Question: I installed Visual Studio 2015 RC to try out the ASP.Net vNext templates. In the "Web" section, I have noticed a console application that appears as

I decided I would mess around with it and I found some interesting points:
- 'Main()''static'- 'System.CodeDom''System.Net'- 'System.Console.ReadKey'
What are these vNext console applications? Why the restrictions and what are the uses of them?
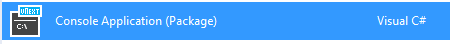
Answer: # Answers
> What is a vNext console application?
It's a console application that runs within the new .NET runtime environment (DNX).
> Why the restrictions and what are the uses of them?
The restrictions occur because you are targeting .NET Core ('dnxcore50') instead of (or in addition to) the full .NET Framework ('dnx451'.) The use of those restrictions, as far as I know, is to allow cross-compatibility with a lot of different operating systems. That is, .NET Core has less functionality than the full framework does, because it is easier to be compatible with many systems that way. Overtime, those restrictions may fall away as more in made fully cross platform.
> The default template does not specify Main() as static.
'DNX' comes with 'Microsoft.Framework.ApplicationHost'. This default application host "knows how to find a 'public void Main' method. This is the entry point used to set up the ASP.NET hosting layer..." It also still knows how to find the traditional 'static void Main' method. An advantage of an instance 'Main' method is that it lets us ask the runtime environment to inject services into our application.
> Many assemblies such as System.CodeDom and System.Net are not available. Many methods such as System.Console.ReadKey cannot be used.
'System.Console.ReadKey' is available in 'dnx451' but not in 'dnxcore50'. That's also true for 'System.Net' the last time I checked. So, if you want to use those, make sure to target 'dnx451' instead of 'dnxcore50'.
Just delete the 'dnxcore50' entry from your 'project.json' file. Then you'll only be targeting the full framework without restrictions.
# See Also
<URL>
<URL>
<URL>